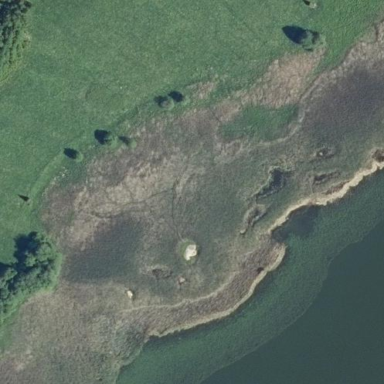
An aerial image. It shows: Wetland area dominated by reedbeds.